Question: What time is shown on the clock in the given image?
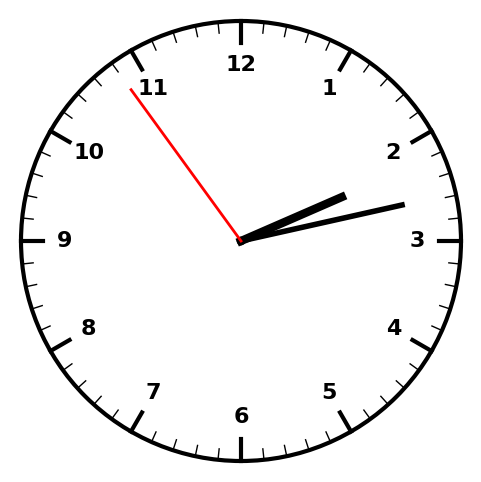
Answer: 02:12:54